Field crop: maize
Growth stage: 2
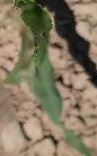
Species: maize